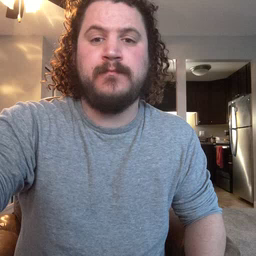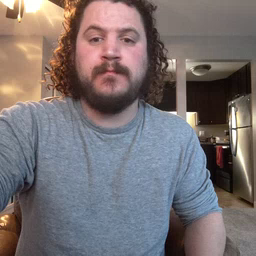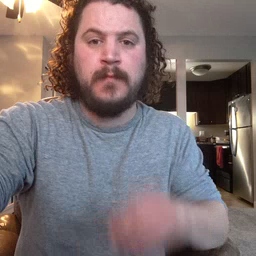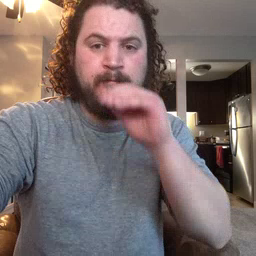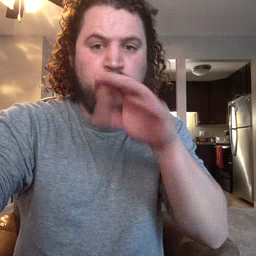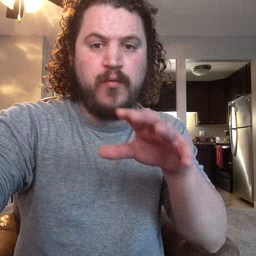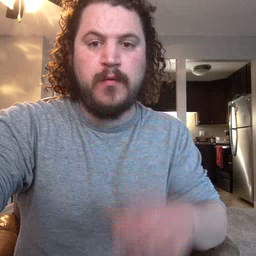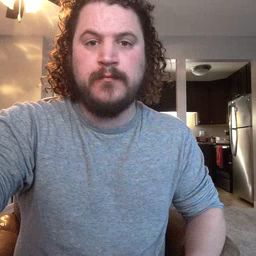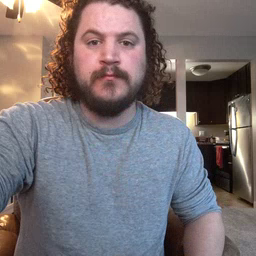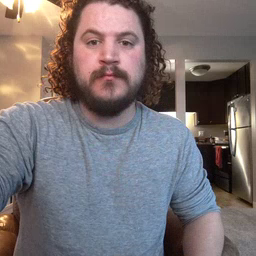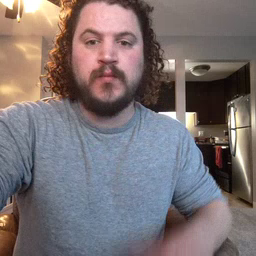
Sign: blow